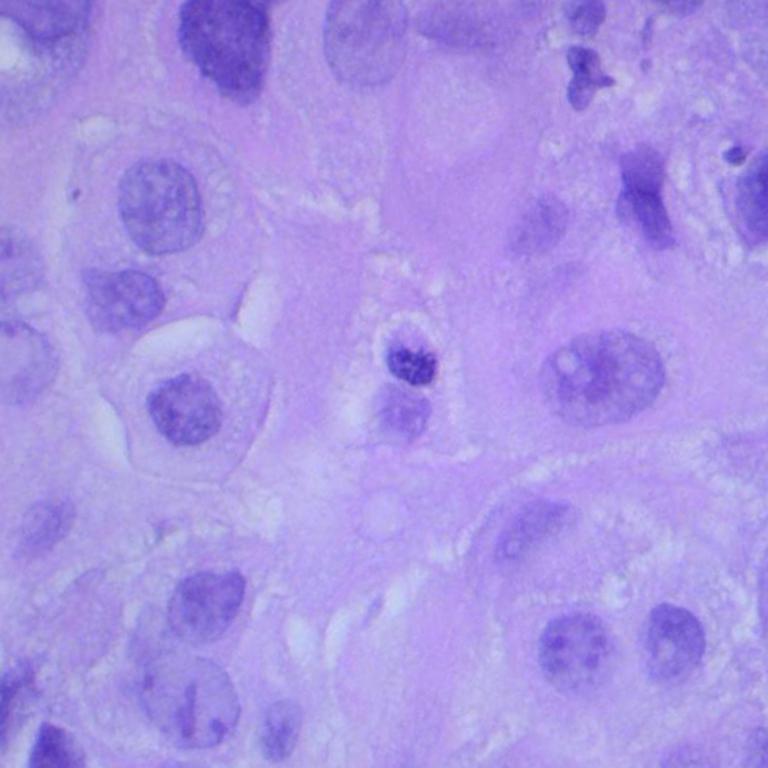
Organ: lung
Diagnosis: squamous carcinomas